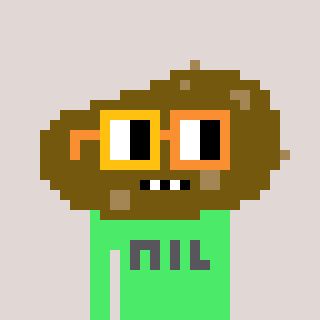
a pixel art character with square yellow and orange glasses, a potato-shaped head and a teal-colored body on a warm background